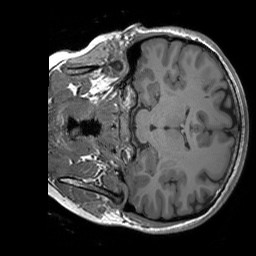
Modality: T1w
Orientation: coronal
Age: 21
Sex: female
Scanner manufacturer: siemens
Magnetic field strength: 3 T
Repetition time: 1.9 s
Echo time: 0.00243 s